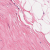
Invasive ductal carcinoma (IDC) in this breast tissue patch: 0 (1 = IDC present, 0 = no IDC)